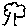
Label: tree